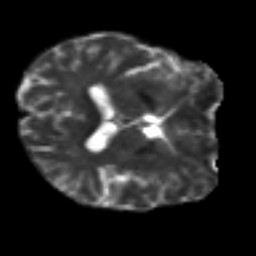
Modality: T2w
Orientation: axial
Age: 50
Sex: male
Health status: ill
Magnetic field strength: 3 T
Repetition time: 8.4 s
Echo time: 0.0926 s